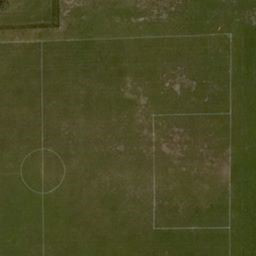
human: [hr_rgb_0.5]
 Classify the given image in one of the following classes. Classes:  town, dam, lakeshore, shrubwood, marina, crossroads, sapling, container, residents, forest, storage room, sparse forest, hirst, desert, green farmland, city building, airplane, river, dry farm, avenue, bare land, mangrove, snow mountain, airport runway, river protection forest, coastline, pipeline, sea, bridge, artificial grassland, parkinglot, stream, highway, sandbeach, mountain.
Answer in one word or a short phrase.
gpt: artificial grassland